Question: I want to use Bootstrap with SASS, but I can't find any tutorials or explanation how one can use Bootstrap with SASS. The only thing I find is installatio trough a ruby gem:
compass create my-new-project -r bootstrap-sass --using bootstrap
Which creates the following tree in my folder:

Is this enough for Bootstrap to use its own Grid, because I don't see the bootstrap.scss file, neither any Grid related files. However, I find the grid classes and all in a styles.css file. Isn't there a bootstrap.scss file that has all the mixins and everything else? And where can I find a more extended use of SASS's Bootstrap mixins, which are described here briefly:
<URL>
Thank You all in advance! I really can't find nothing on my problem.
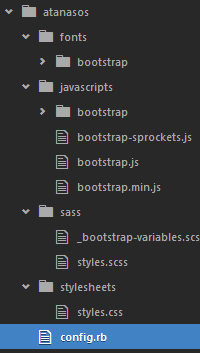
Answer: '.sass''.scss'
> Isn't there a bootstrap.scss file that has all the mixins and everything else?
Yes, there is. Here's the generated <URL> file:
'''
// Import Bootstrap Compass integration
@import "bootstrap-compass"
// Import custom Bootstrap variables
@import "bootstrap-variables"
// Import Bootstrap for Sass
@import "bootstrap"
'''
'bootstap_variables' refers to the generated <URL> directory.
<URL> imports all other Bootstrap files, including the grid:
'''
// Core variables and mixins
@import "bootstrap/variables";
@import "bootstrap/mixins";
// Reset and dependencies
@import "bootstrap/normalize";
@import "bootstrap/print";
@import "bootstrap/glyphicons";
// Core CSS
@import "bootstrap/scaffolding";
@import "bootstrap/type";
@import "bootstrap/code";
@import "bootstrap/grid"; # <-- here it is
...
'''